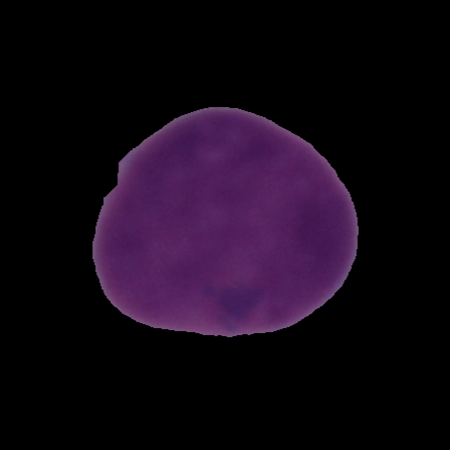
Label: cancer